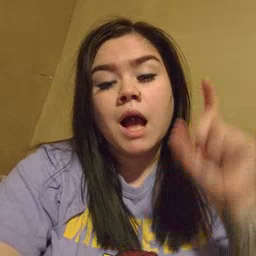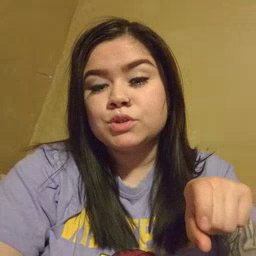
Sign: haveto